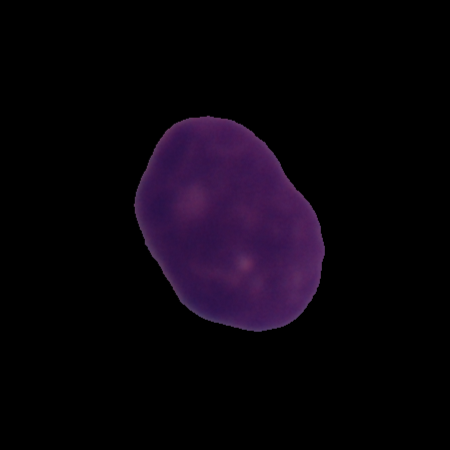
Label: cancer